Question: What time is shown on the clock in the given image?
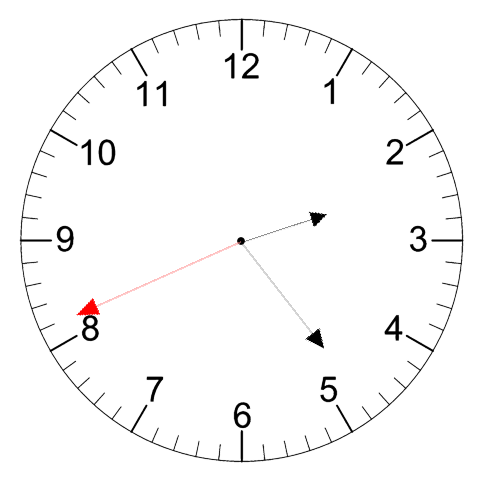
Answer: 02:23:41